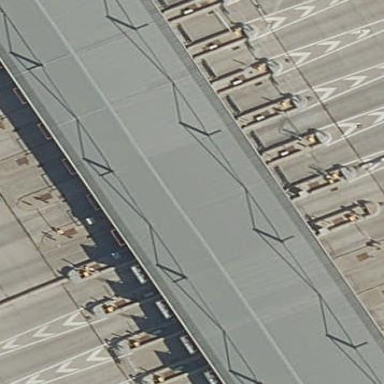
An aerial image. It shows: Building that serves as toll booth.